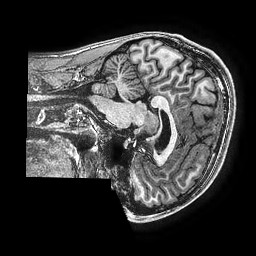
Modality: T1w
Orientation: sagittal
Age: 16
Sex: male
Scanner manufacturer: ge
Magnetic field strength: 3 T
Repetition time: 0.00766 s
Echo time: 0.003476 s